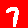
Digit: 7